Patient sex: F
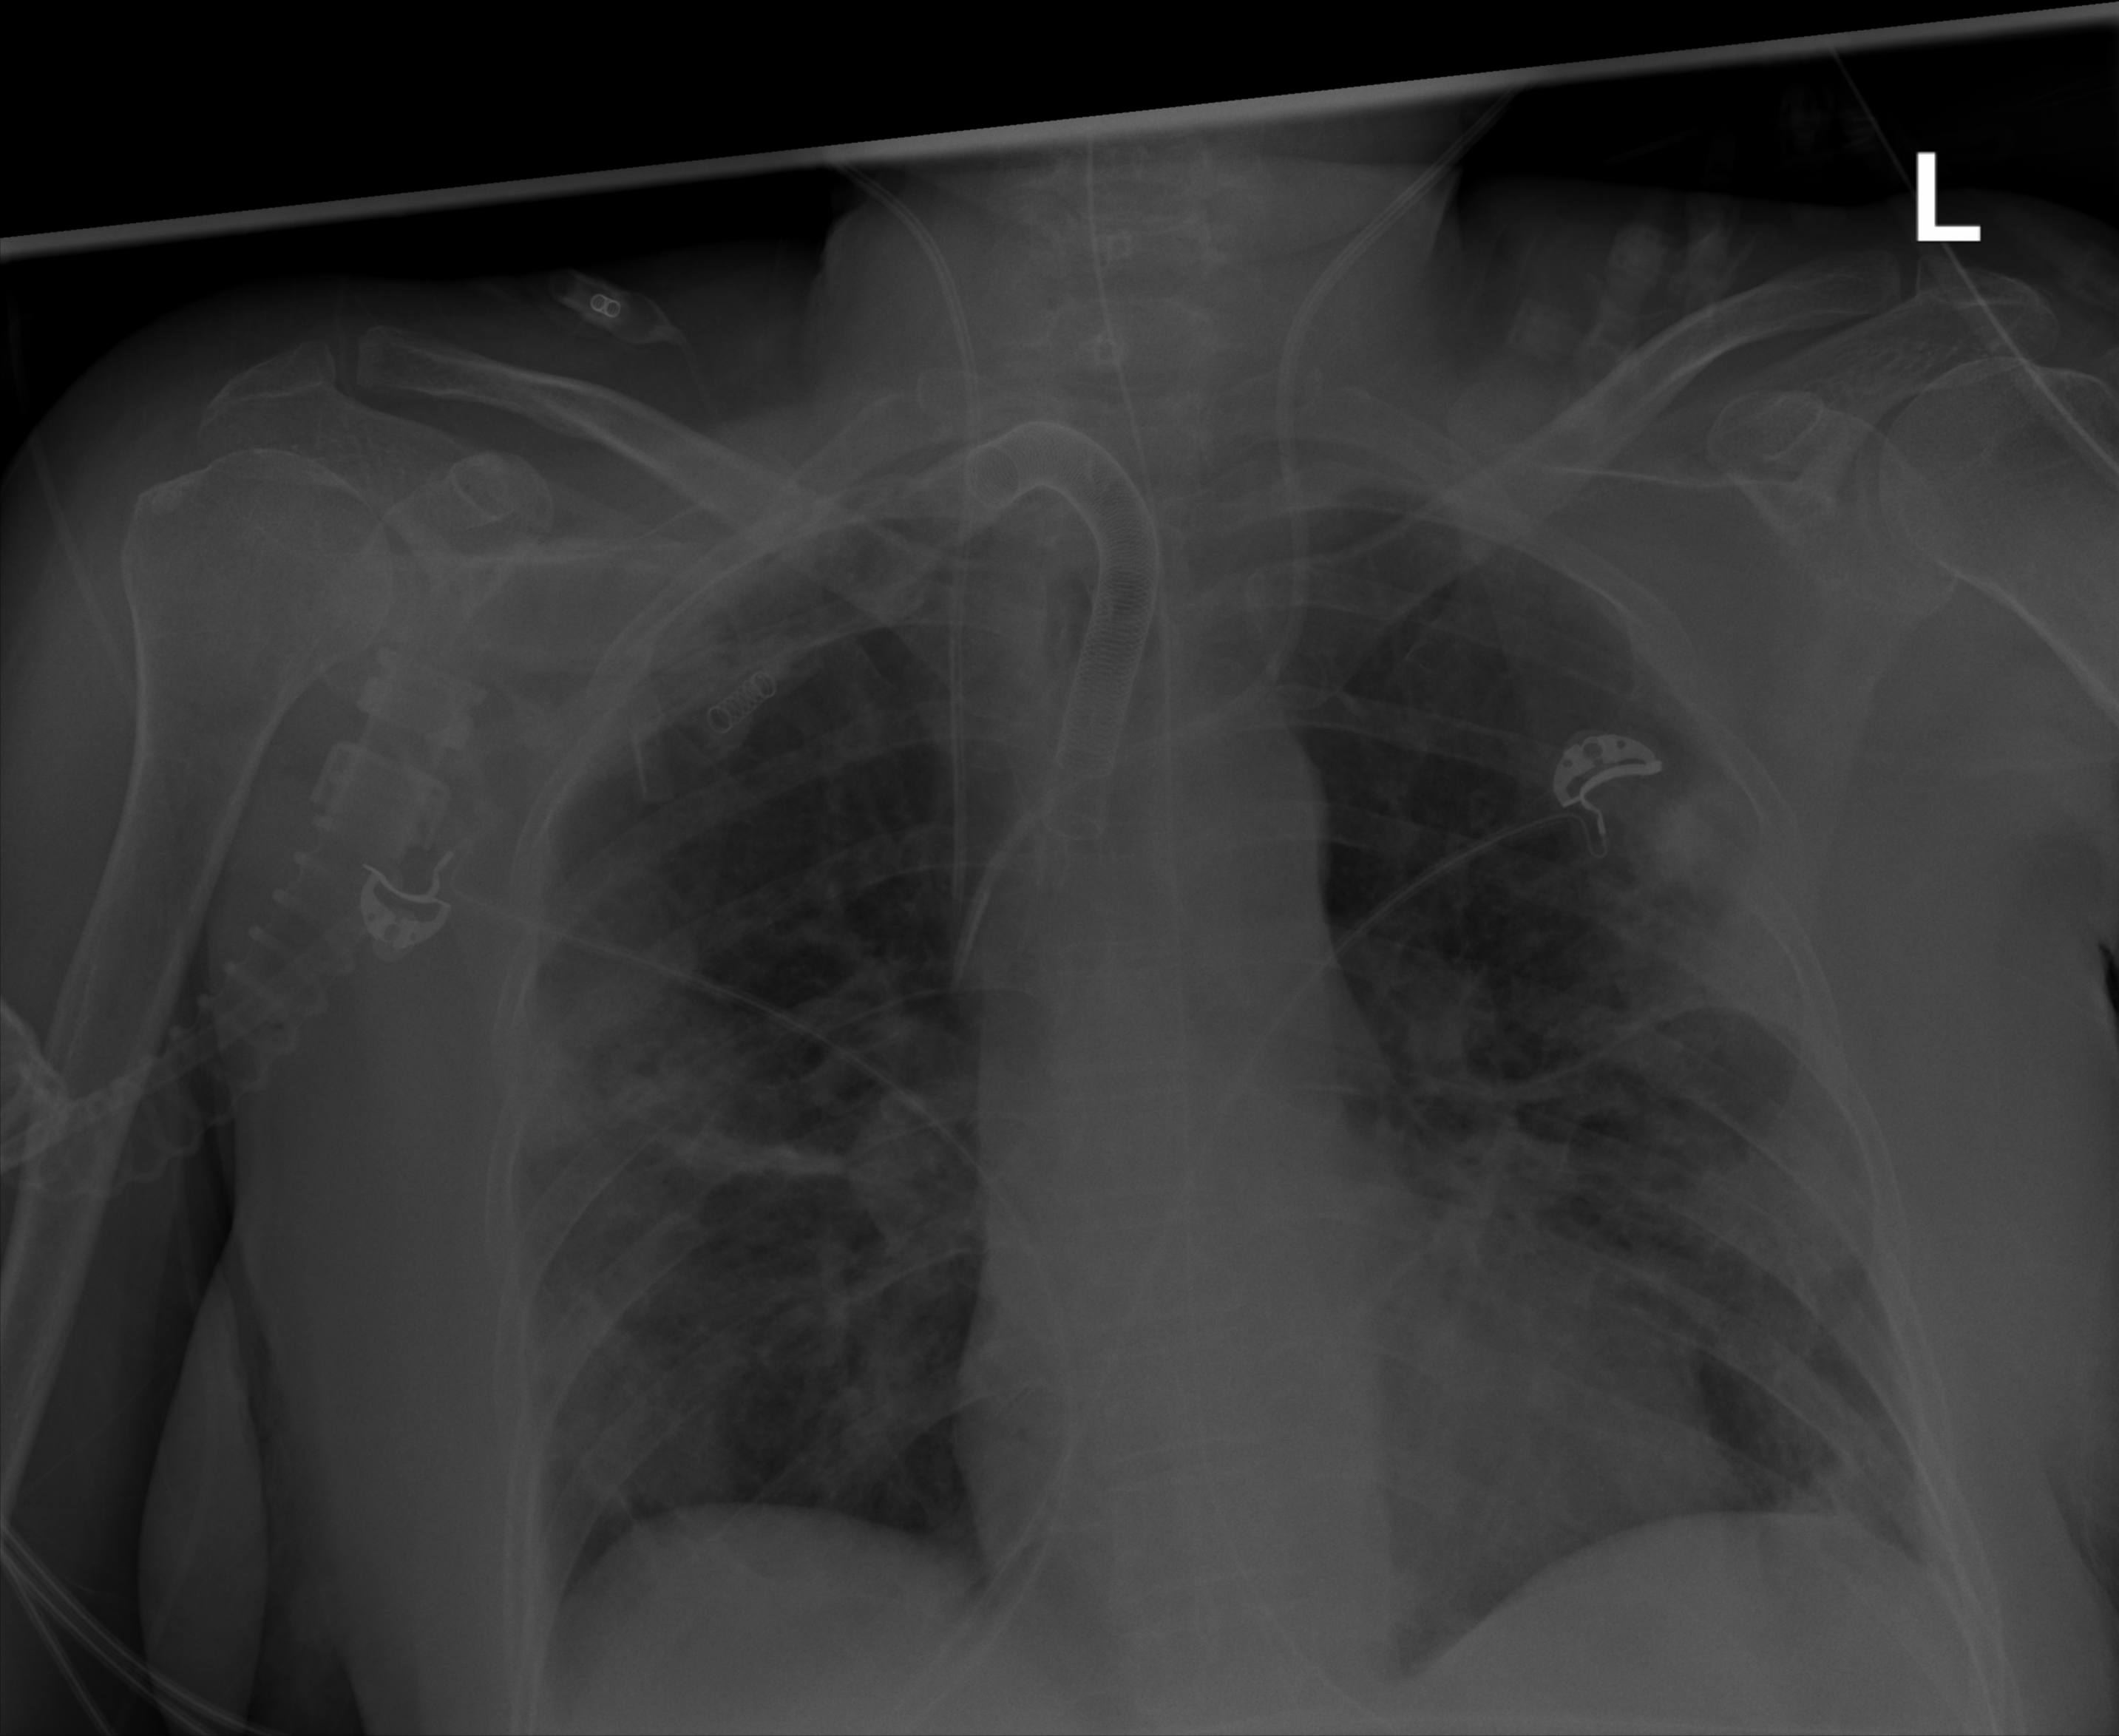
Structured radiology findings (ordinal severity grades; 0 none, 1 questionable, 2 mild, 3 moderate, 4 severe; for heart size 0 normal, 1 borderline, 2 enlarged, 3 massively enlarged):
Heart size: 0
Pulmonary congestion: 0
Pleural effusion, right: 0
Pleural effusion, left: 0
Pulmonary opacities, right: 3
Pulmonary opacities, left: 3
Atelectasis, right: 2
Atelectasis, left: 2